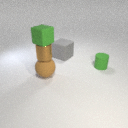
small green rubber cylinder behind large brown rubber sphere